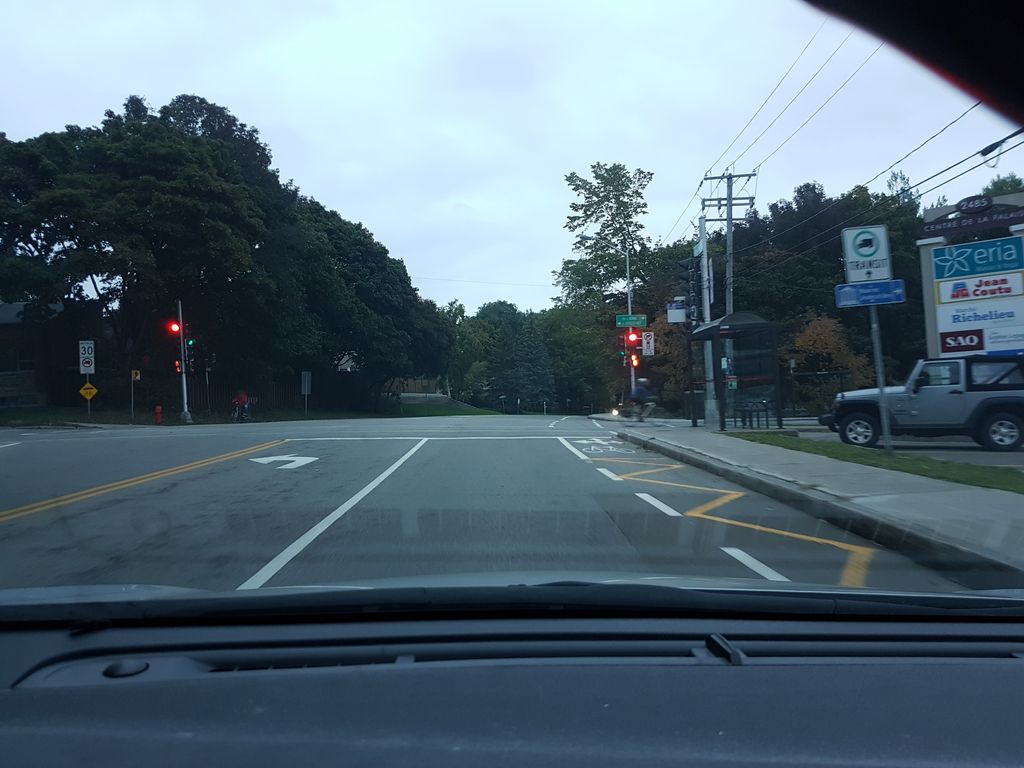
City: quebec_city